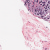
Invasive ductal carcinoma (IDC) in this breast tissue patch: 1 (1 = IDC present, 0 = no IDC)